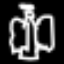
Label: angel